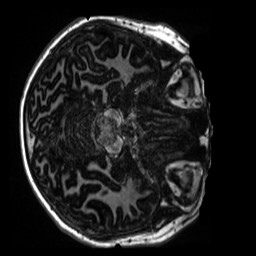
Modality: MP2RAGE
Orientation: axial
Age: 13
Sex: male
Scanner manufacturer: siemens
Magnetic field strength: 3 T
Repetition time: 4 s
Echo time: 0.00303 s